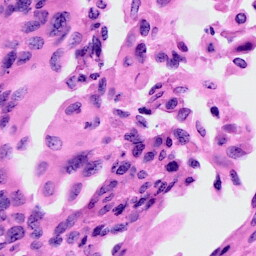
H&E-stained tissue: Cervix